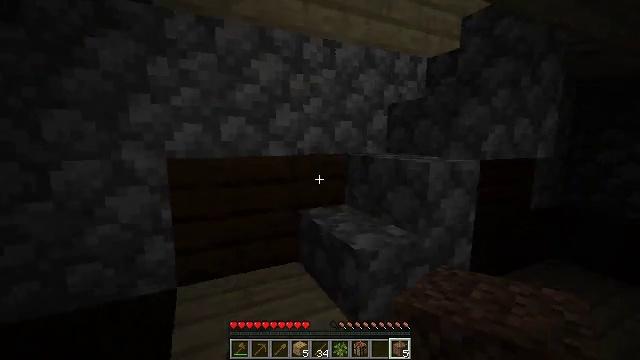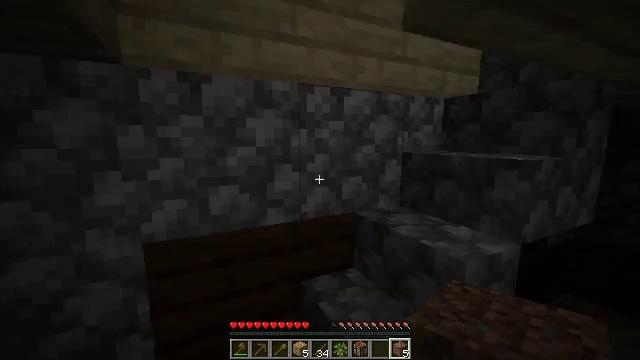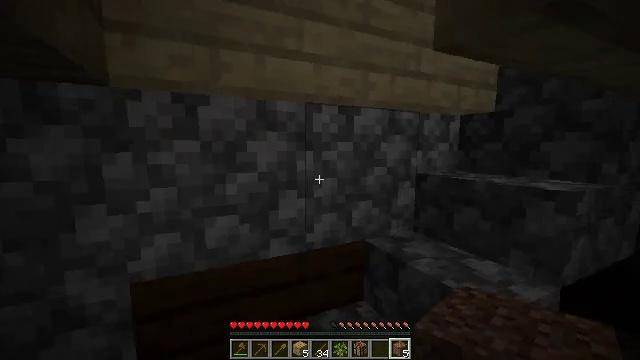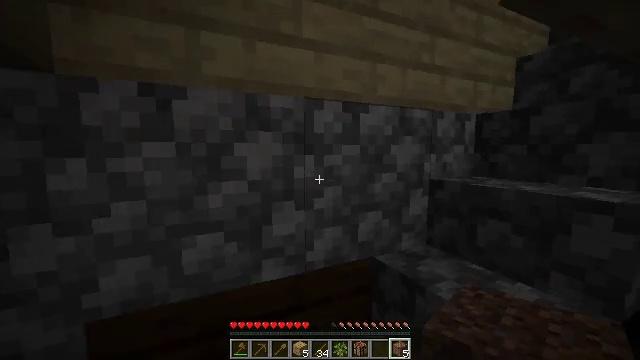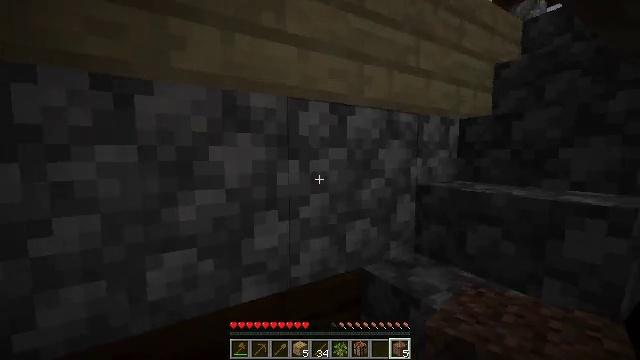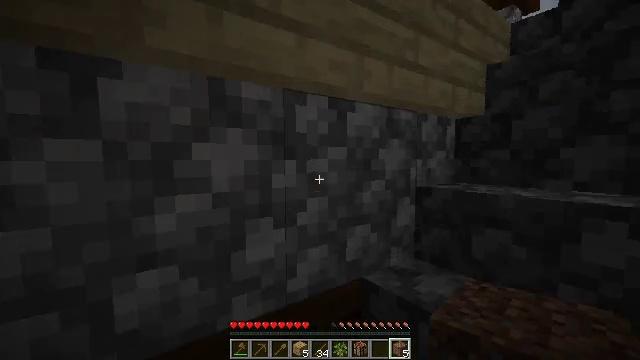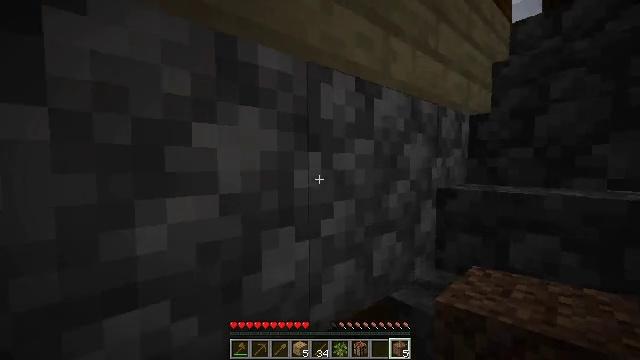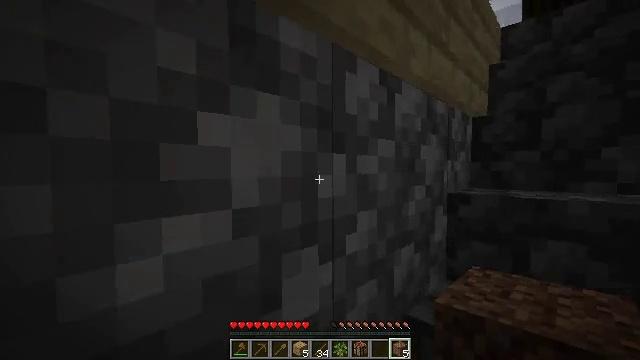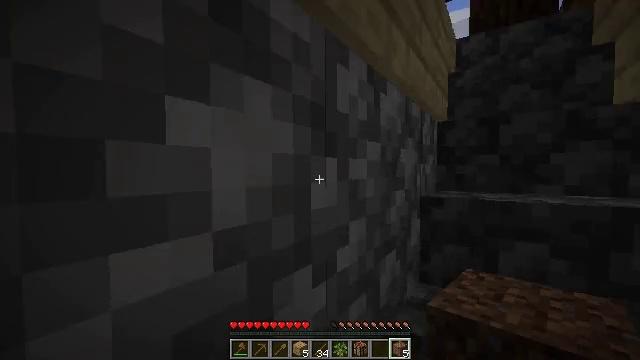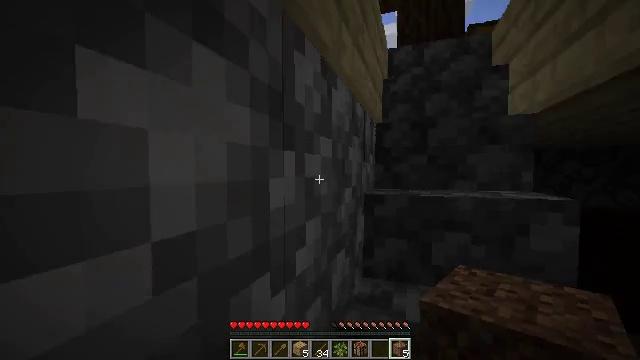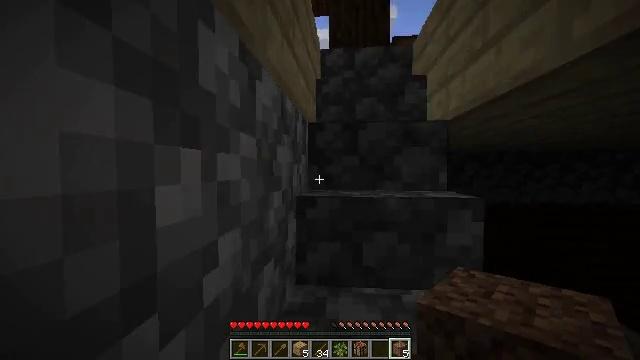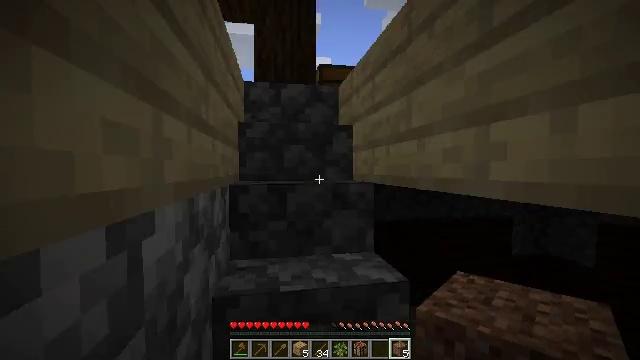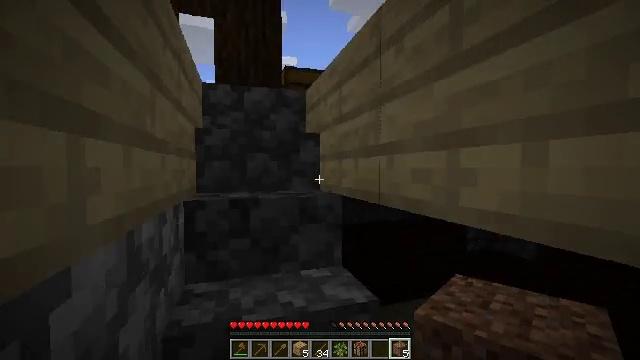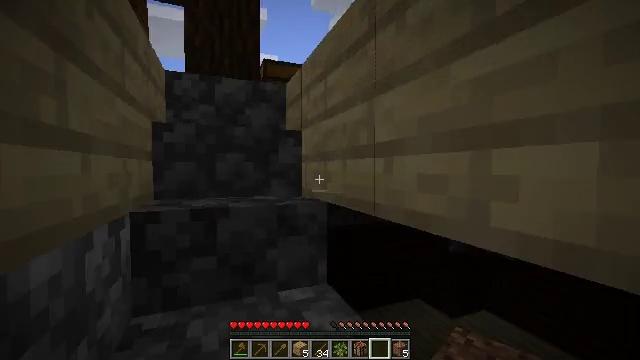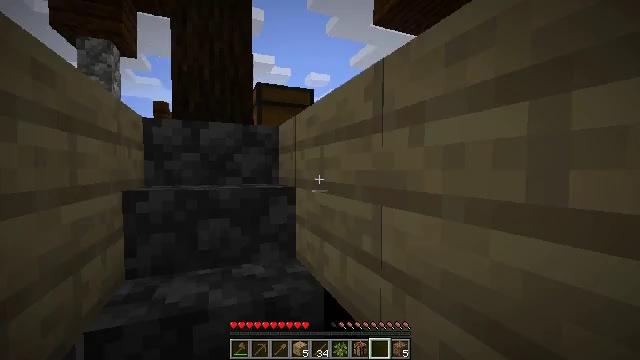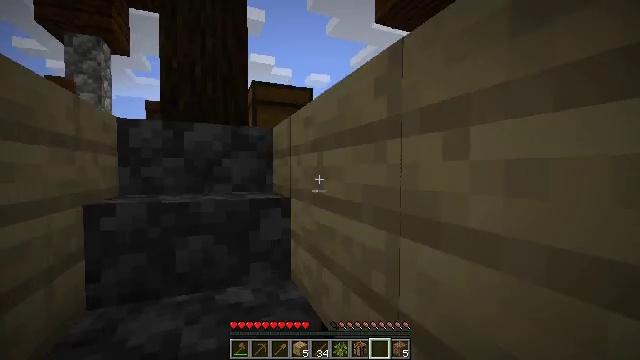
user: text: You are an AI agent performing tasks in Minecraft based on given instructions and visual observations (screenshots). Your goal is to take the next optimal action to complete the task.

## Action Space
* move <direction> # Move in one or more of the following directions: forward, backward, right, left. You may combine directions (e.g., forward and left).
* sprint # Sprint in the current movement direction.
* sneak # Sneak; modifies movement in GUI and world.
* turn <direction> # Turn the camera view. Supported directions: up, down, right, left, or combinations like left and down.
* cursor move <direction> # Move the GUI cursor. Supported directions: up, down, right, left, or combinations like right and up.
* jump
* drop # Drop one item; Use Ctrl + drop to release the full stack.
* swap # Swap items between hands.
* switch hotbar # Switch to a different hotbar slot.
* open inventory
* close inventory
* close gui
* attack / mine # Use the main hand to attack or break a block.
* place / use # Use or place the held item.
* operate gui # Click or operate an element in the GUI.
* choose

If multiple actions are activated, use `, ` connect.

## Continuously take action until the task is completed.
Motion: motion action
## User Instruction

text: Gather grass by holding the left mouse button.
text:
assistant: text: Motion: move forward
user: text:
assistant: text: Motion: move forward, turn up
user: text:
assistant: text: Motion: move forward
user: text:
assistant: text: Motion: move forward and move left, turn right and up
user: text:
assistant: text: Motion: move forward and move left, turn right
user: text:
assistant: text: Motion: move forward and move left, turn right and up
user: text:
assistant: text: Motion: move forward and move left, turn right
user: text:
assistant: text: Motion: move forward and move left, turn right
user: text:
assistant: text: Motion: move forward and move left, turn right
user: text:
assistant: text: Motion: move forward and move left, turn right
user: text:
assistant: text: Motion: move forward and move left, turn right
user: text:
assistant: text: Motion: move forward, turn right
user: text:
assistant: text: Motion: move forward, turn right
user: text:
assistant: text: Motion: move forward
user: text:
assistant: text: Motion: move forward
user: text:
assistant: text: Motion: move forward
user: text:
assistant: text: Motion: move forward
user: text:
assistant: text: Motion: move forward
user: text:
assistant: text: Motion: move forward
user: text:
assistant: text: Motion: move forward
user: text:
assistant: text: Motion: move forward, turn left and down
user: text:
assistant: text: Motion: move forward
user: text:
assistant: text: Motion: move forward, turn right and down
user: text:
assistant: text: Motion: move forward, turn right and down
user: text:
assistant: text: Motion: move forward, turn down
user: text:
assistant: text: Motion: move forward, turn left and down
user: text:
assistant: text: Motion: move forward, turn down, use / place
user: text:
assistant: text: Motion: use / place
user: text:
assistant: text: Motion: turn down, use / place
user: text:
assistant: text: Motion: turn right and down, use / place